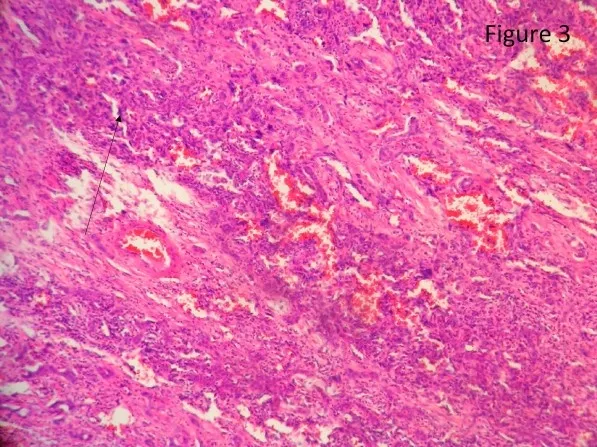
The section of resected liver showed a tumor composed of anastomosing vascular channels in an infiltrating growth pattern. The section of resected liver showed a tumor composed of anastomosing vascular channels in an infiltrating growth pattern. The vascular channels are lined by atypical endothelial cells with enlarged hyperchromatic nucle (black arrow).
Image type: pathology (h&e)